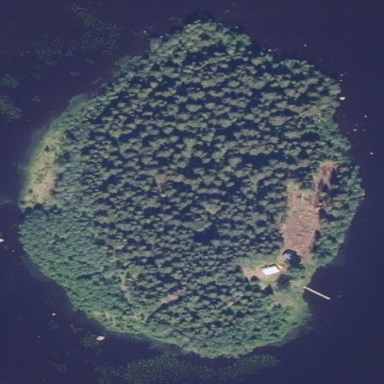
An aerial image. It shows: Islet.